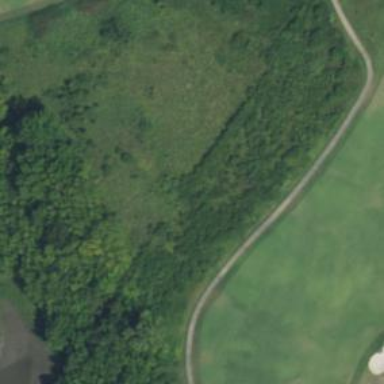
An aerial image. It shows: Path used for both walking and golf.